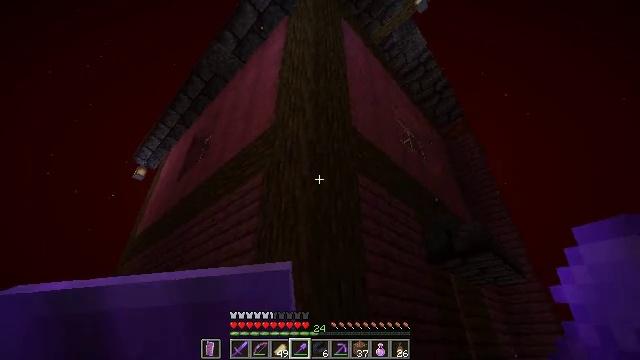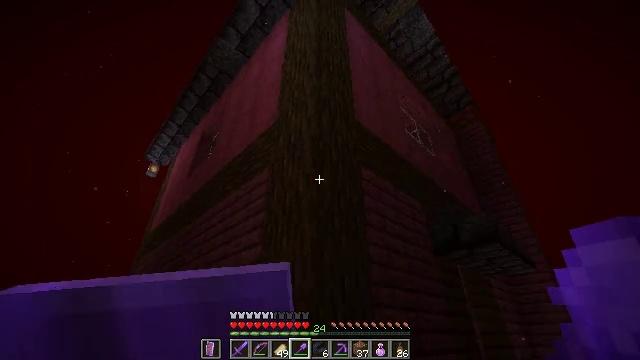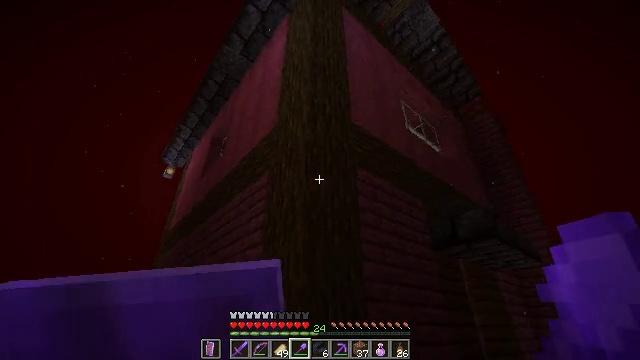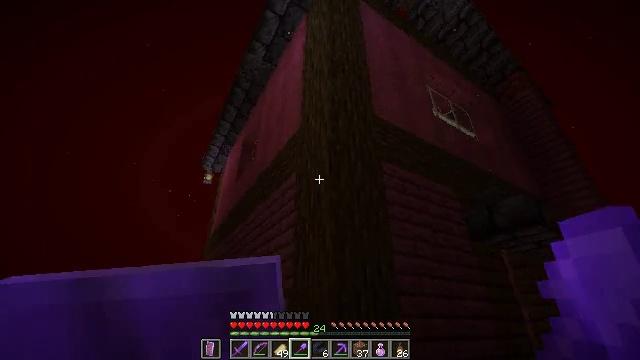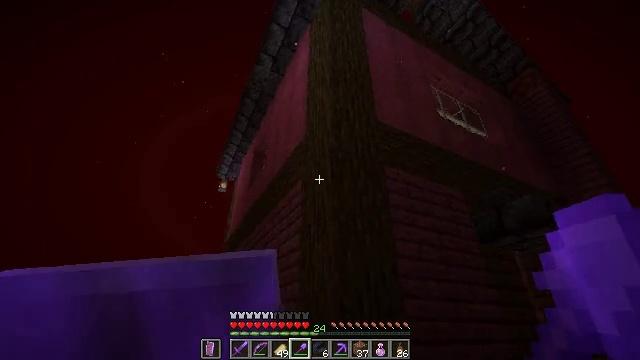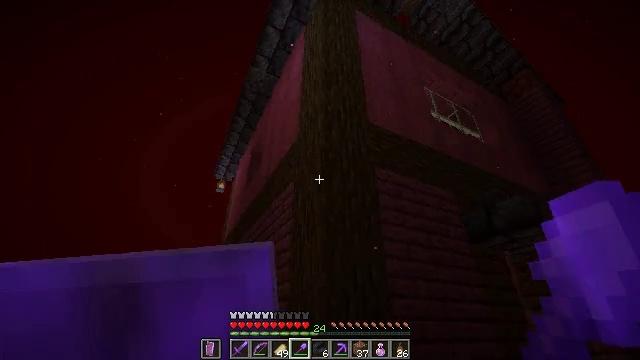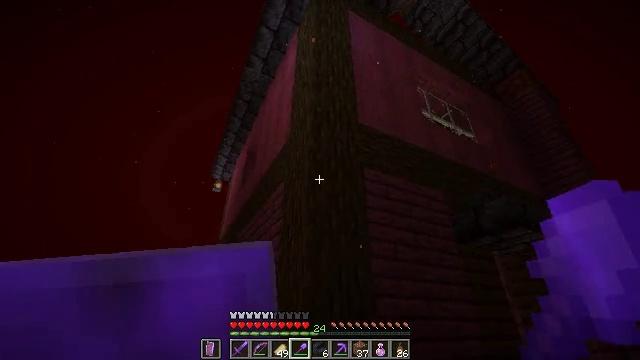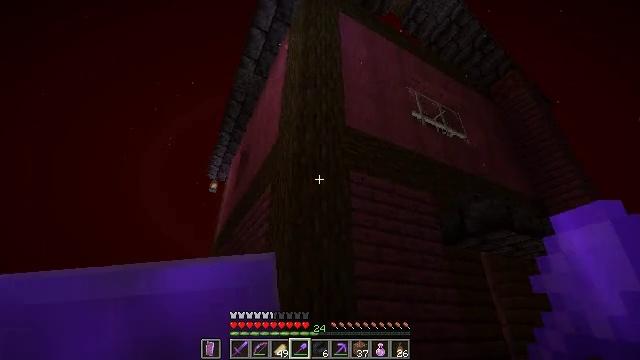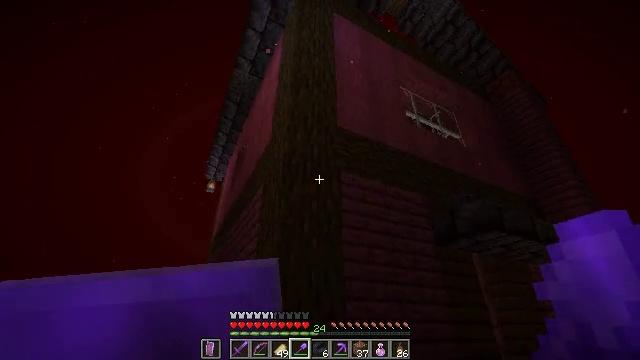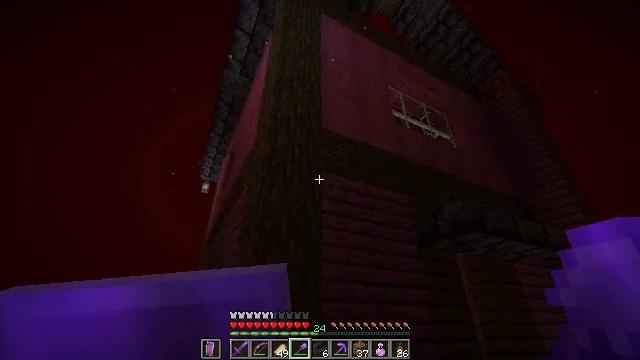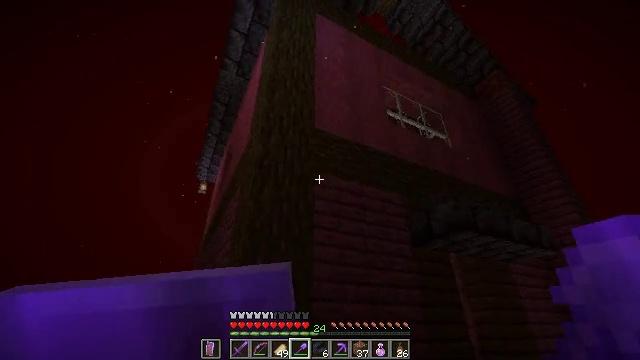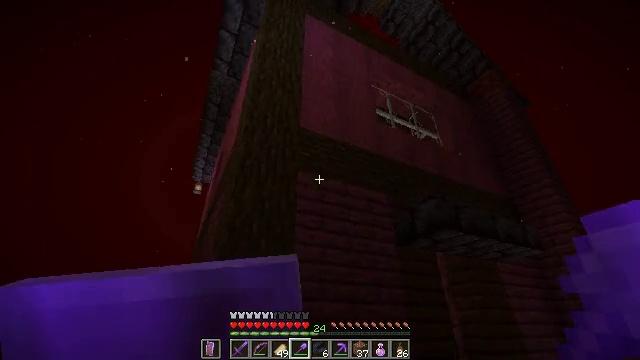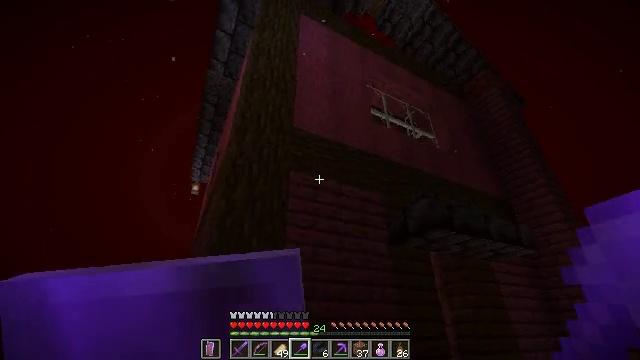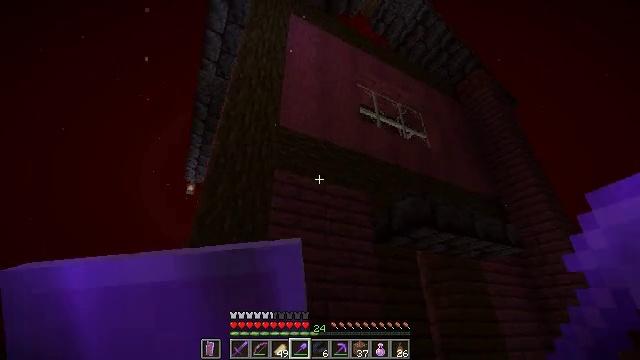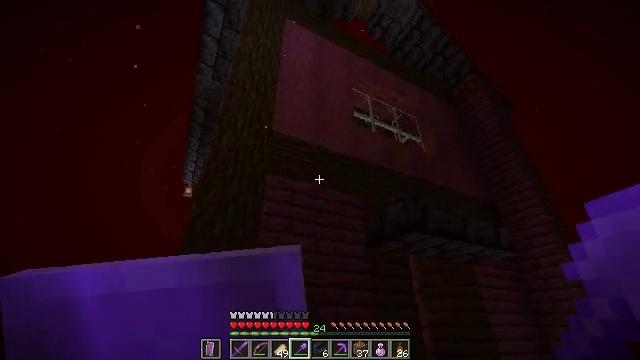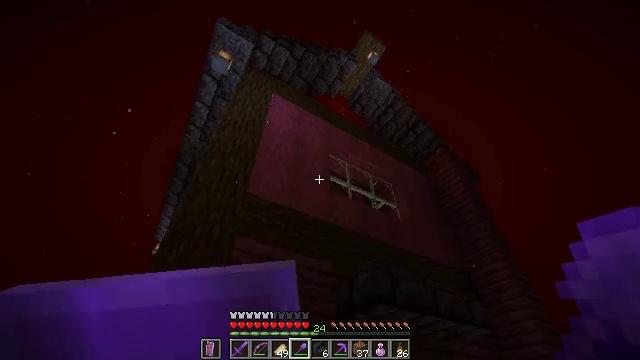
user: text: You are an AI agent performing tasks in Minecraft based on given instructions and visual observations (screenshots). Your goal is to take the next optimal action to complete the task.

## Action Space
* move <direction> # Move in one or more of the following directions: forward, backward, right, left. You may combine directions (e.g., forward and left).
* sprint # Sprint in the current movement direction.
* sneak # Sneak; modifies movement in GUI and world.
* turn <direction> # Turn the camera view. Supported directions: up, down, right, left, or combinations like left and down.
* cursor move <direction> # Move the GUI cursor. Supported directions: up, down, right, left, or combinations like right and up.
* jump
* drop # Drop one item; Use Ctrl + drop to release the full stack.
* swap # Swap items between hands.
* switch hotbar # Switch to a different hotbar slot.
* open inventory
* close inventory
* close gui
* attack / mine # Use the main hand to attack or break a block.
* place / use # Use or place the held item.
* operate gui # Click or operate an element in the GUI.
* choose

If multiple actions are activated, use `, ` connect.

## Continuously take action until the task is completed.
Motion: motion action
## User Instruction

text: Gather crimson planks for building.
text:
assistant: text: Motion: move back and move right, turn left and down
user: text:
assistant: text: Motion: move back and move right, turn left and down
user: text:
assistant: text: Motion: move back and move right, turn left and down
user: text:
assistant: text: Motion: move right, turn left
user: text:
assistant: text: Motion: move right
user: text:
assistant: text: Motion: move right
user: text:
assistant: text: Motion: move right
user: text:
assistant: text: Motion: move right
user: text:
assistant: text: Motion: move right
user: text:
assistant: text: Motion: move right
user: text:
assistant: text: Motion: move right
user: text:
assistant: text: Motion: move right
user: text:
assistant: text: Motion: move right
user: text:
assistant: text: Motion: move back and move right
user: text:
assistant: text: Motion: move back and move right, turn right and up
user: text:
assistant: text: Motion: move back and move right, turn up
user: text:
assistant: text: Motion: move back and move right
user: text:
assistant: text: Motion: move back and move right
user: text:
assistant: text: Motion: move back and move right
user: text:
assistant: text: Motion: move back and move right
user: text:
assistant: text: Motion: move back and move right
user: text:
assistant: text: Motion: move back and move right
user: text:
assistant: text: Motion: move back and move right, turn down
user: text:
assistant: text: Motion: move back and move right, turn left and down
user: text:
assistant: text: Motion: move right
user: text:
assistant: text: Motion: move right
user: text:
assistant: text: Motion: move right
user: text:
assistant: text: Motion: move right, turn left and down
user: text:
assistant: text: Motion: move right
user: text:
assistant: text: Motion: move right